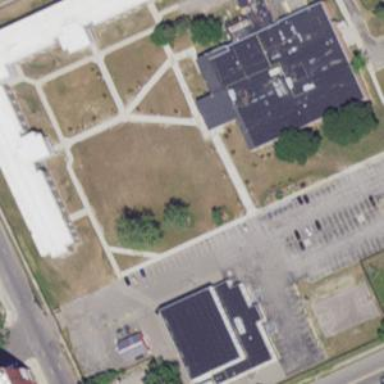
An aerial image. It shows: School building.